Question: I am trying to write my first simple Sitecore Speak Component.
Nothing fancy about it i just need to get started. So i create in Visual Studio my Speak Component and in Sitecore i have my rendering that is pointing to my component. This is all out of the box. I insert my rendering on my SPEAK layout and when i visit the page i get an error saying this

Anyone has an idea why? What do i have to do? I am using Sitecore 7.5.
My cshtml looks like this:
'''
@using Sitecore.Mvc
@using Sitecore.Mvc.Presentation
@using Sitecore.Web.UI.Controls.Common.UserControls
@model RenderingModel
@{
var rendering = Html.Sitecore().Controls().GetUserControl(Model.Rendering);
rendering.Class = "sc-Test2";
rendering.Requires.Script("client", "Test2.js");
var htmlAttributes = rendering.HtmlAttributes;
}
<div @htmlAttributes>
</div>
'''
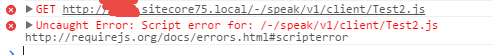
Answer: Basically the issue here is Sitecore SPEAK is unable to locate your javascript for the component.
It appears that you have your SPEAK component rendering and javascript in your own directory which is best practice. What you have to do is tell SPEAK where to look for your components. This is controlled within the Sitecore SPEAK config within the Include folder.
Here is an example of a patch include file to patch in directories for SPEAK to look for javascript components.
Set the source to the directory containing your custom components.The Deep = true parameters will scan subdirectories. Also note the category name here "MikeRobbins" in this example. Choose anything meaningful to your components, i would avoid using the Sitecore one not to impact sitecore standard components.
'''
<?xml version="1.0" encoding="utf-8"?>
<configuration xmlns:patch="http://www.sitecore.net/xmlconfig/">
<sitecore>
<pipelines>
<speak.client.resolveScript>
<processor type="Sitecore.Resources.Pipelines.ResolveScript.Controls, Sitecore.Speak.Client">
<sources hint="raw:AddSource">
<source folder="/sitecore/shell/client/MikeRobbins/Layouts/Renderings" deep="true" category="mikerobbins" pattern="*.js,*.css" />
</sources>
</processor>
</speak.client.resolveScript>
</pipelines>
</sitecore>
</configuration>
'''
Update your component CSHTML and set the userControl.Requires.Script("mikerobbins"..... part to your category name you chose above. see example below.
'''
@using Sitecore.Mvc
@using Sitecore.Mvc.Presentation
@using Sitecore.Web.UI.Controls.Common.UserControls
@model RenderingModel
@{
var userControl = Html.Sitecore().Controls().GetUserControl(Model.Rendering);
userControl.Requires.Script("mikerobbins", "JsonDataSource.js");
userControl.Attributes["type"] = "text/x-sitecore-jsondatasource";
userControl.DataBind = "Json: json";
var htmlAttributes = userControl.HtmlAttributes;
}
<script @htmlAttributes>
</script>
'''
An example of this can be seen in my project here. <URL>
Hope this helps, any problems give me a shout.